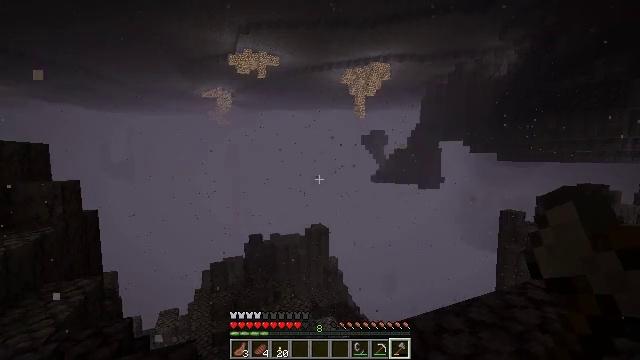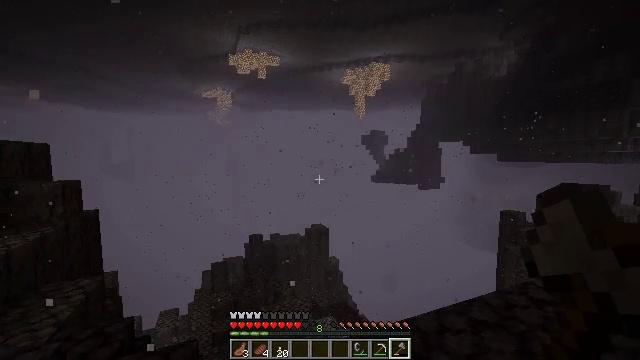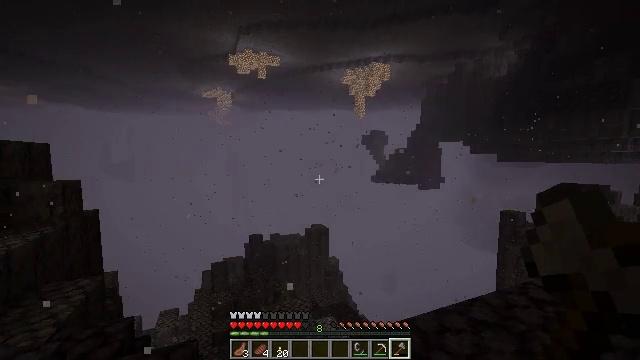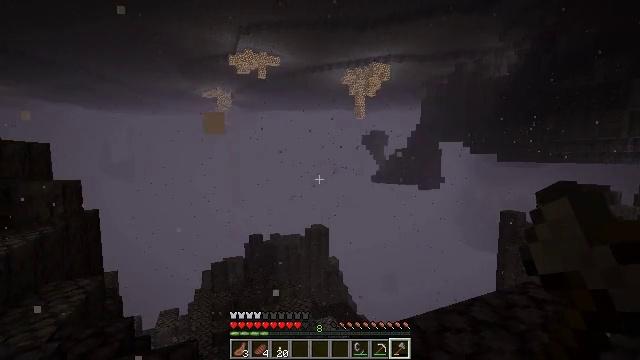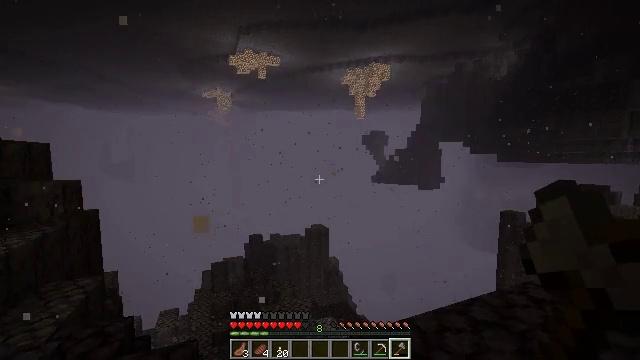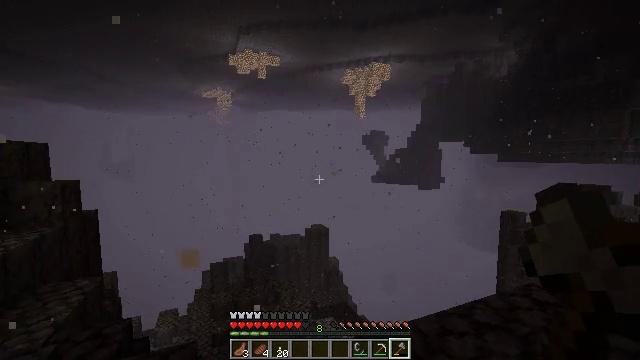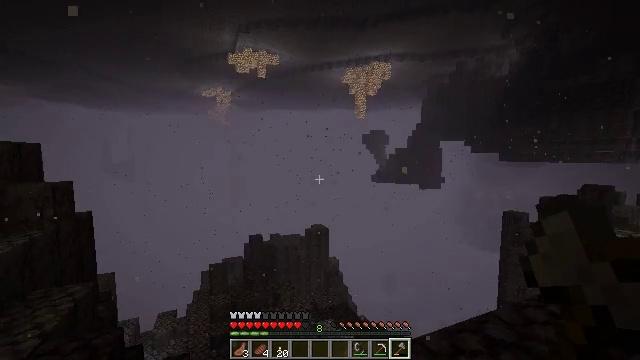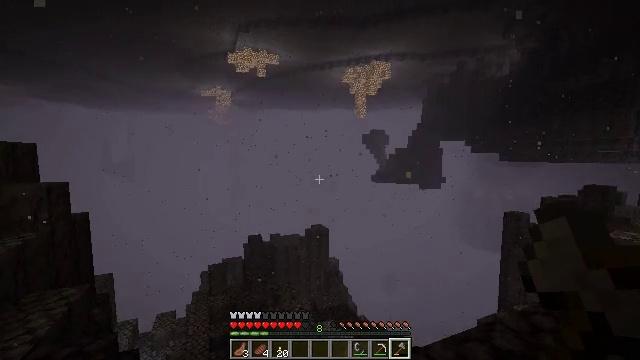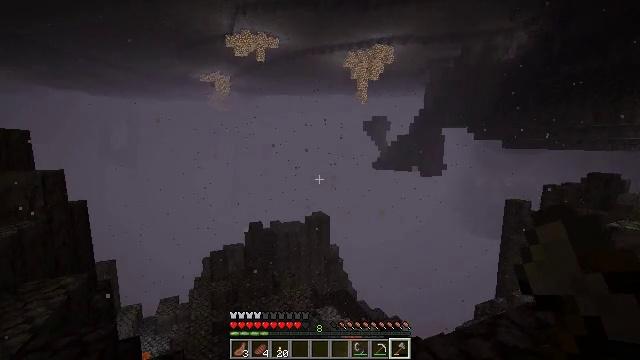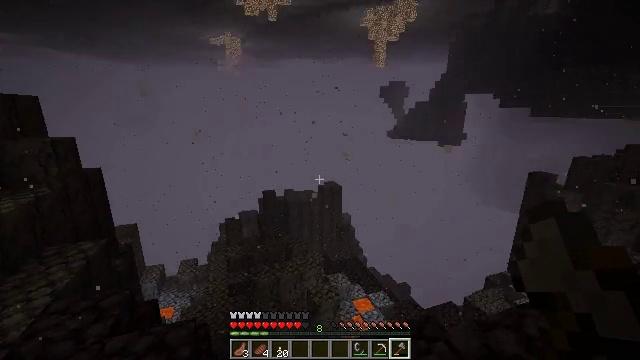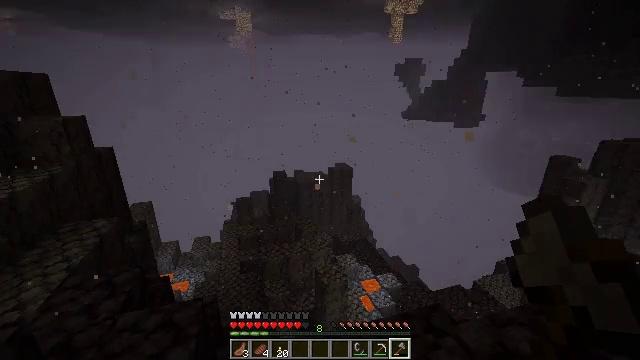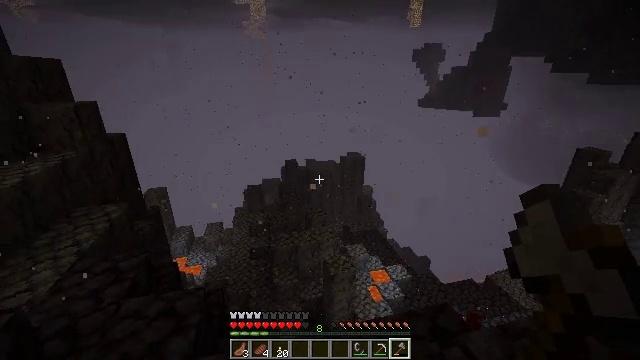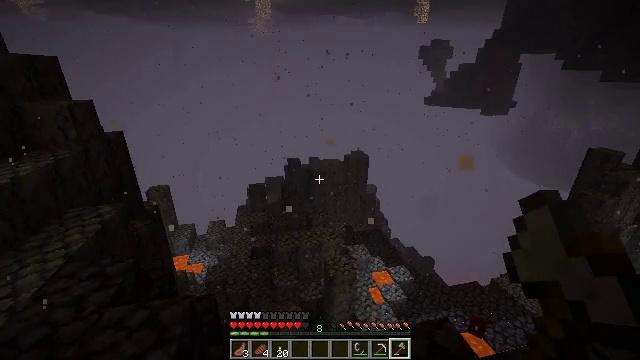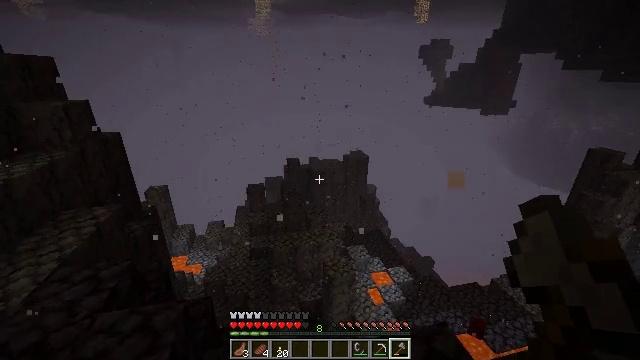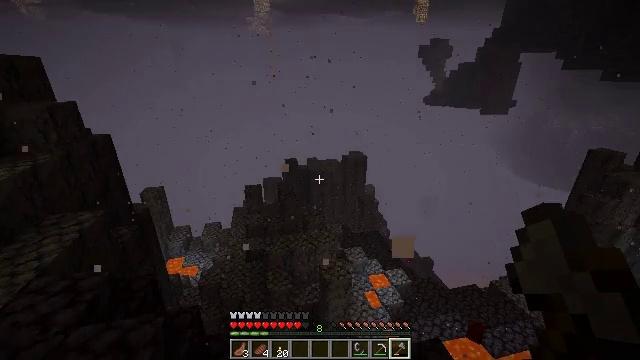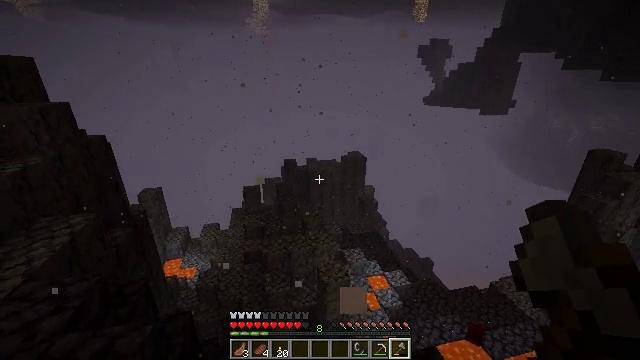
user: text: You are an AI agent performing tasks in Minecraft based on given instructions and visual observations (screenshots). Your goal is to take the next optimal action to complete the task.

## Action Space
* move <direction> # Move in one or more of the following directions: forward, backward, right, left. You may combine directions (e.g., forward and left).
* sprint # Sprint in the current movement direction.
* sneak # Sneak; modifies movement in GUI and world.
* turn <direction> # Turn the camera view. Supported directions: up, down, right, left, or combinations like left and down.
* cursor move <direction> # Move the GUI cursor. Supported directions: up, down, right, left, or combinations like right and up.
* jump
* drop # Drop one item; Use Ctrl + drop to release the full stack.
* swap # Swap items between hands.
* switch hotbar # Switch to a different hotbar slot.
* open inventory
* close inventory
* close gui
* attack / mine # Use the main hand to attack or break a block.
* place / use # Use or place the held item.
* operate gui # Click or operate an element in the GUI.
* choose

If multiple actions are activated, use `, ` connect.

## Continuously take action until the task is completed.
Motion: motion action
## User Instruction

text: Fight hostile mobs.
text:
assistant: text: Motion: no_op
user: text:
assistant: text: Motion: no_op
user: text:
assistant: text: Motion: no_op
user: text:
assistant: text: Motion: no_op
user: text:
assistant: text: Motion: move forward
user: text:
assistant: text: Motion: move forward
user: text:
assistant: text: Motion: move forward
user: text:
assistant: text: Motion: move forward, turn down
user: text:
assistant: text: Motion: move forward, turn left and down
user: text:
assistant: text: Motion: move forward and move right, turn left and down
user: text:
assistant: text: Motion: move forward and move right, turn left and down
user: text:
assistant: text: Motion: move forward and move right, turn left
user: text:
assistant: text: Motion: move forward and move right
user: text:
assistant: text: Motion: no_op
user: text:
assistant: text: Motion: no_op
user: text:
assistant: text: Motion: no_op
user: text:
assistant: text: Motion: no_op
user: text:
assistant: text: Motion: no_op
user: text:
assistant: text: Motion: no_op
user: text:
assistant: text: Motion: no_op
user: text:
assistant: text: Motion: no_op
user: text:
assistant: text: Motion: no_op
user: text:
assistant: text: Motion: no_op
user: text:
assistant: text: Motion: no_op
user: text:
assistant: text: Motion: no_op
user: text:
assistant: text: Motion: no_op
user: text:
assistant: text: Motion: no_op
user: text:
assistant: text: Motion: turn right
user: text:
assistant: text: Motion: turn right
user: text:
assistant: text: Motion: turn right and up